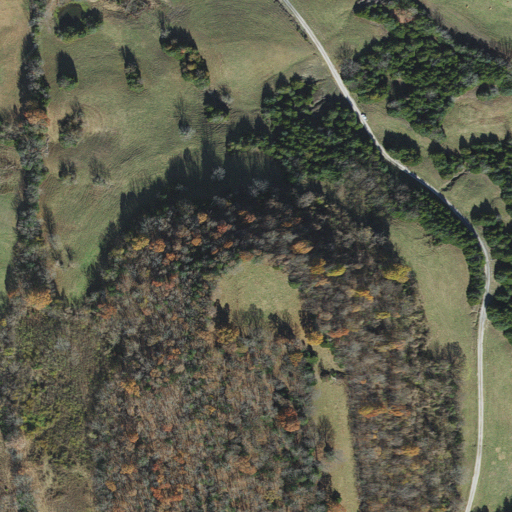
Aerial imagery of cape in Arkansas named Russell Point containing deciduous forest, pasture, mixed forest, and evergreen forest